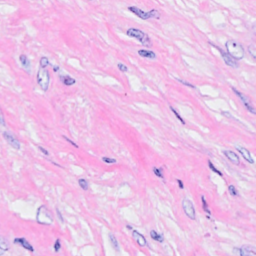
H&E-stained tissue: Breast